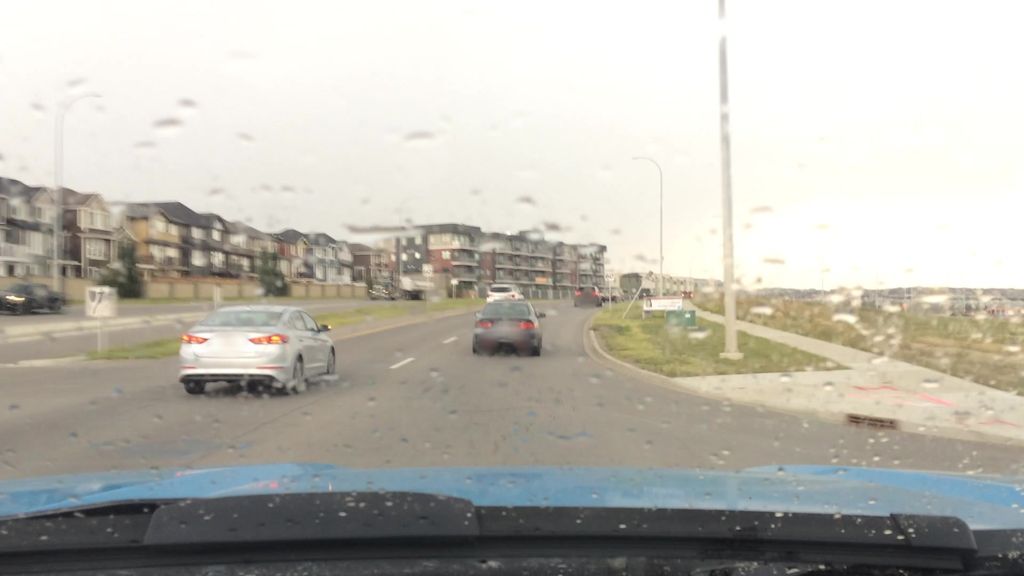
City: calgary